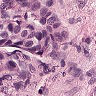
Metastatic tissue present: yes